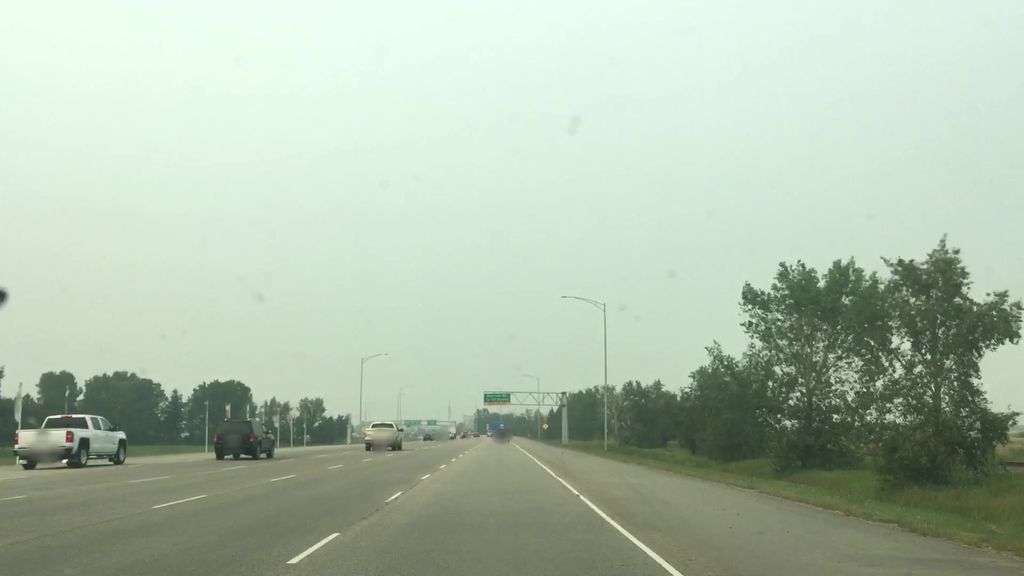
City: edmonton